Question: I am trying to lookup a value when two columns are the same. To start, I have a drop down menu. The users selects which item name they want and when they click it, it enters into cell H26. Next, I have a table. There are 4 columns : NAME, LOGIC, TITLE to DISPLAY, VLOOKUP.
Cells E39-E43is the NAME column. So pretty much when the user select from the drop down menu an item list those being Modules 1-7, Modules 8-12, etc., the label gets inserted into cell H26. The Logic column has an IF statement that will either put "1-7", "8-12", etc. or leave it blank.
I am using the Title to Display column to reference. Below is the table. I am trying to use the vlookup column and in one cell be able to lookup and match when a cell in the Logic column matches the cell in the Title to display. When a match occurs, I need the value, whether its 1-7, 8-12, 13-16 etc. Can this be accomplished using one cell and with the least complicated logic. The front end program doesn't respond well to perplexed and elongated excel functions. Thank you for your time

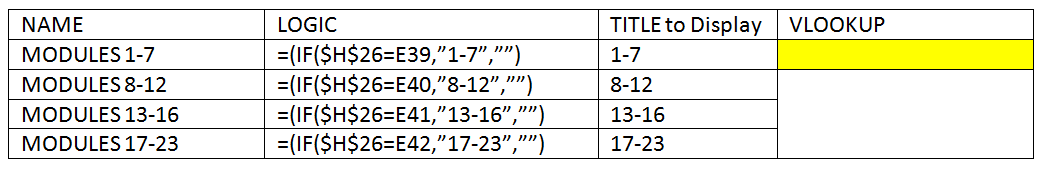
Answer: Well, as per what you mentioned, you can actually use a simple 'VLOOKUP' formula with an approximate match lookup mode:
'''
=VLOOKUP("zz",F39:F42,1)
'''
I'm assuming that your range of LOGIC is within F39:F42. The above formula normally returns only the last non-blank text value (at least, one that is alphabetically before 'zz') from the given range. The above is equivalent to:
'''
=VLOOKUP("zz",F39:F42,1,TRUE)
'''
OR
'''
=VLOOKUP("zz",F39:F42,1,1)
'''
They are the same thing, but when you omit the last parameter, excel defaults to 'True' (or '1')
---
EDIT: I overlooked the fact that there won't actually be blanks in the range F39:F42, but empty strings left behind from the 'IF'. For small number of rows, you can concatenate all the strings together:
'''
=F39&F40&F41&F42
'''
For larger sets of data, you might have to resort to an array formula:
'''
=INDEX(F39:F42, MATCH(1,--(F39:F42<>""),0))
'''
Invoked with ++